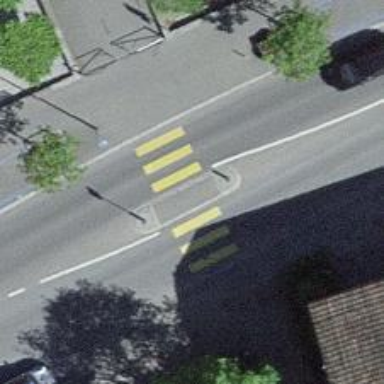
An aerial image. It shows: Uncontrolled crossing with pedestrian island.